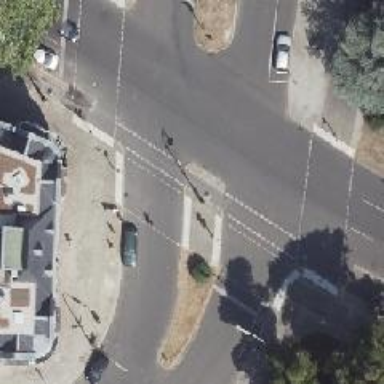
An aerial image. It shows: Residential road with asphalt surface. It is dual carriageway with designated bicycle lane.